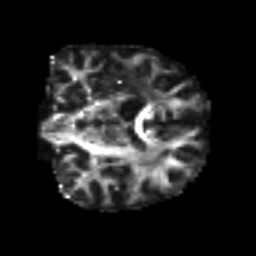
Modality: FA
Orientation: coronal
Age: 45
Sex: male
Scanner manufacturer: siemens
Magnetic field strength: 3 T
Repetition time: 4.999 s
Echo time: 0.07946 s